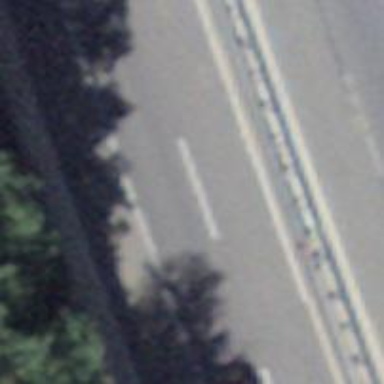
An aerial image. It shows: Motorway bridge with asphalt surface.